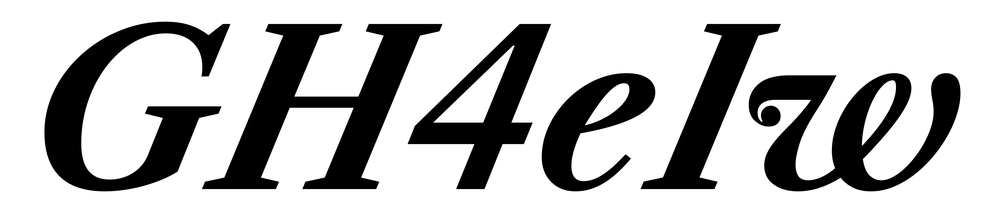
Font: LibreCaslonText-Italic_Bold_Italic